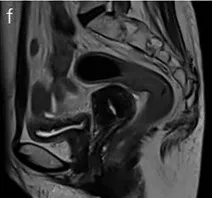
(D-F) Re-examination images of the patient 1 year after the end of treatment showed that the lesion was not visible, and the efficacy evaluation was CR.
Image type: radiology (mri)